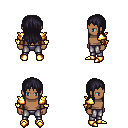
a pixel art fantasy rpg character, male body template, human, dark skin, gold arm armor, metal pants, raven unkempt hairstyle, leather bracers, gold boots, four views (front, back, left, right), 2x2 character sprite sheet, small pixel art, hard edges, no anti-aliasing